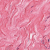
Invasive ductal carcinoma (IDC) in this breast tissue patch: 0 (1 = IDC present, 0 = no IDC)